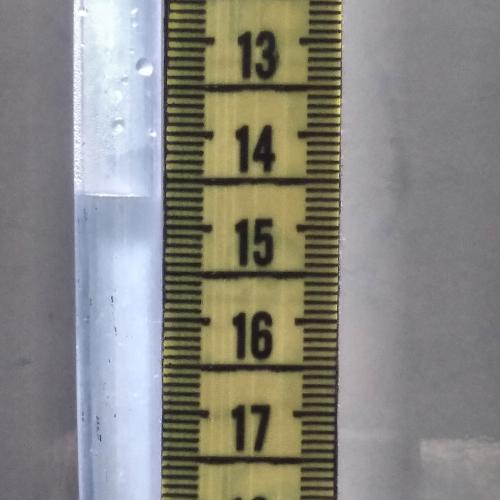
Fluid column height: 14.7 cm